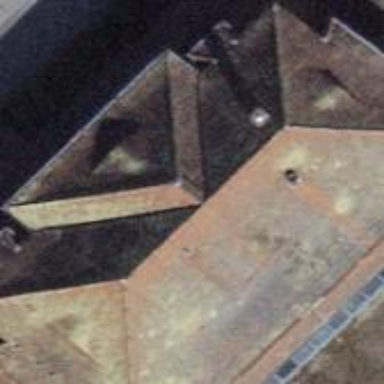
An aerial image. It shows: Building with tiled roof.